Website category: phone
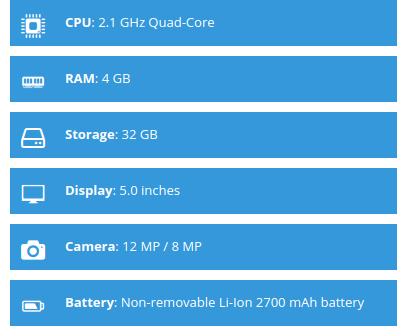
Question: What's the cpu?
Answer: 2.1 GHz Quad-Core

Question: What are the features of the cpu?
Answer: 2.1 GHz Quad-Core

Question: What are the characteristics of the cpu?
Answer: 2.1 GHz Quad-Core

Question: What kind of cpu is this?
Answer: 2.1 GHz Quad-Core

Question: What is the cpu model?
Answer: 2.1 GHz Quad-Core

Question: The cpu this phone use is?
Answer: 2.1 GHz Quad-Core

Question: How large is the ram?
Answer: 4 GB

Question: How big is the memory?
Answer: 4 GB

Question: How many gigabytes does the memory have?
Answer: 4 GB

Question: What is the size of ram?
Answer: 4 GB

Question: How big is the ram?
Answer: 4 GB

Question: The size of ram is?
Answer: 4 GB

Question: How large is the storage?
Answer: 32 GB

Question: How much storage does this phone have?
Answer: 32 GB

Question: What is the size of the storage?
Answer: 32 GB

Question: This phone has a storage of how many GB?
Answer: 32 GB

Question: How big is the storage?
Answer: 32 GB

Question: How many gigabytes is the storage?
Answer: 32 GB

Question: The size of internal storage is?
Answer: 32 GB

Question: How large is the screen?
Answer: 5.0 inches

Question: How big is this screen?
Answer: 5.0 inches

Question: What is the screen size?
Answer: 5.0 inches

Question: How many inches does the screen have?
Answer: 5.0 inches

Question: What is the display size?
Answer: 5.0 inches

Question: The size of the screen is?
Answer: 5.0 inches

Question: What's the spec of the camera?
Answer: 12 MP / 8 MP

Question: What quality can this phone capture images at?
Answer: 12 MP / 8 MP

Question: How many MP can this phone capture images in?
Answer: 12 MP / 8 MP

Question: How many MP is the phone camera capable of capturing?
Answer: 12 MP / 8 MP

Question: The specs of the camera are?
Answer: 12 MP / 8 MP

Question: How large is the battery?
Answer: Non-removable Li-Ion 2700 mAh battery

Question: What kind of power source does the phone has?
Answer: Non-removable Li-Ion 2700 mAh battery

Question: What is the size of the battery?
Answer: Non-removable Li-Ion 2700 mAh battery

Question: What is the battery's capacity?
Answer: Non-removable Li-Ion 2700 mAh battery

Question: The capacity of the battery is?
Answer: Non-removable Li-Ion 2700 mAh battery